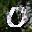
Label: 0